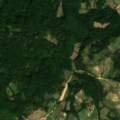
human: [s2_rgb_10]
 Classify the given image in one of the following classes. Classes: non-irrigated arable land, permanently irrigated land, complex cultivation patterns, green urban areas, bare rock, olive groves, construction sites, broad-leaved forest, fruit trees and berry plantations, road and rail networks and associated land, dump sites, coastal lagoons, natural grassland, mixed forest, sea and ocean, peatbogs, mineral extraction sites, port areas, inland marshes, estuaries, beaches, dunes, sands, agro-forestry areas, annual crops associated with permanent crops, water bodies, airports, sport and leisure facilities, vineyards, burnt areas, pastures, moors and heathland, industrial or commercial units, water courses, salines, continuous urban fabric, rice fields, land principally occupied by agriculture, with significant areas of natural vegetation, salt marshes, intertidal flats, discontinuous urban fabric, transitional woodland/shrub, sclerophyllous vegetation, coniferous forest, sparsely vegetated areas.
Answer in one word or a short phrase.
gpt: complex cultivation patterns, land principally occupied by agriculture, with significant areas of natural vegetation, broad-leaved forest